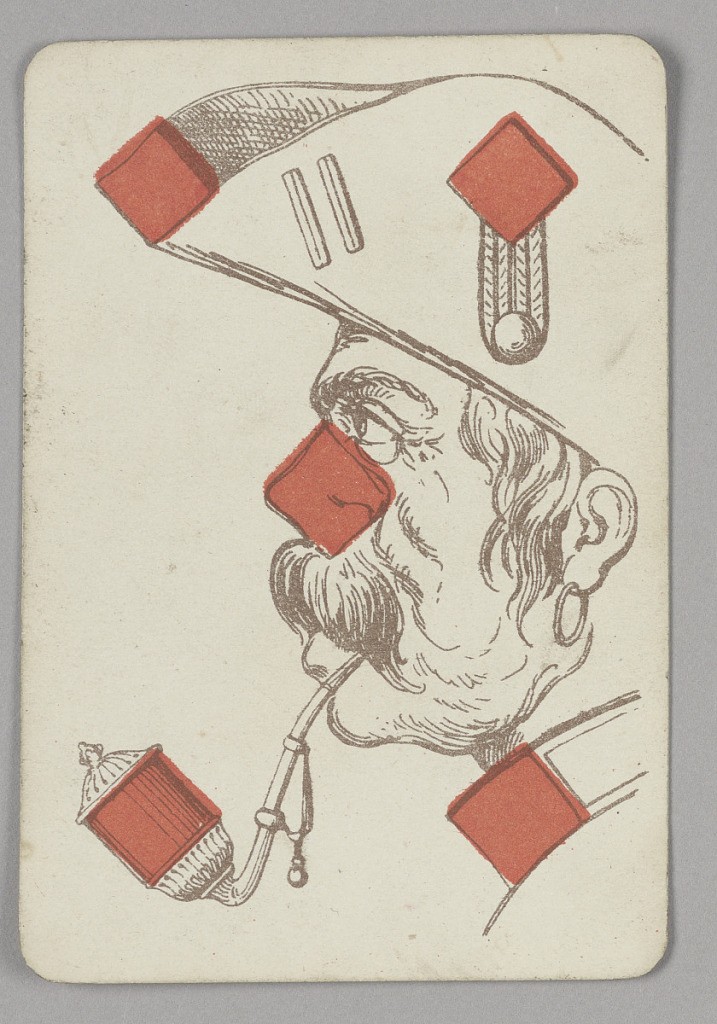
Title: Five of Diamonds
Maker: E. Le Tellier, French, active late 19th century
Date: late 19th century
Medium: Lithograph on paper
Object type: Playing card
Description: Five of Diamonds playing card from a pack of transformation playing cards. Portrait of a pirate in profile, facing left. He has a large moustache, smokes an elaborate pipe and wears a hoop earring and hat. Red diamonds integrated into the design.